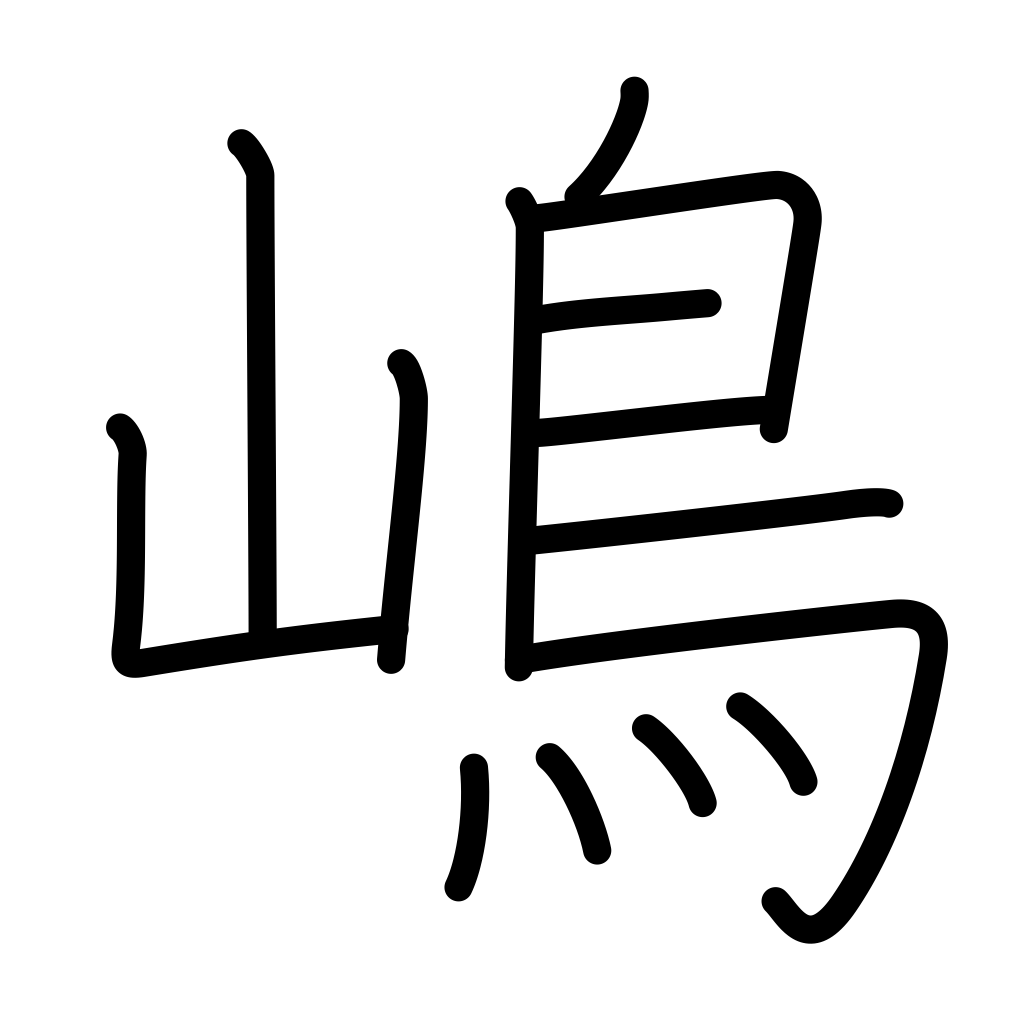
Meaning: island